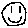
Label: smiley face